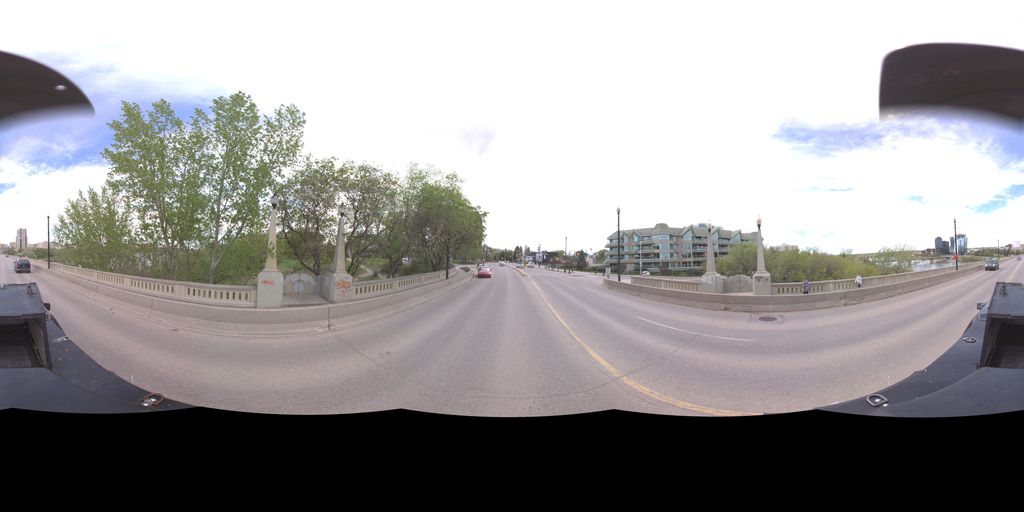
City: saskatoon